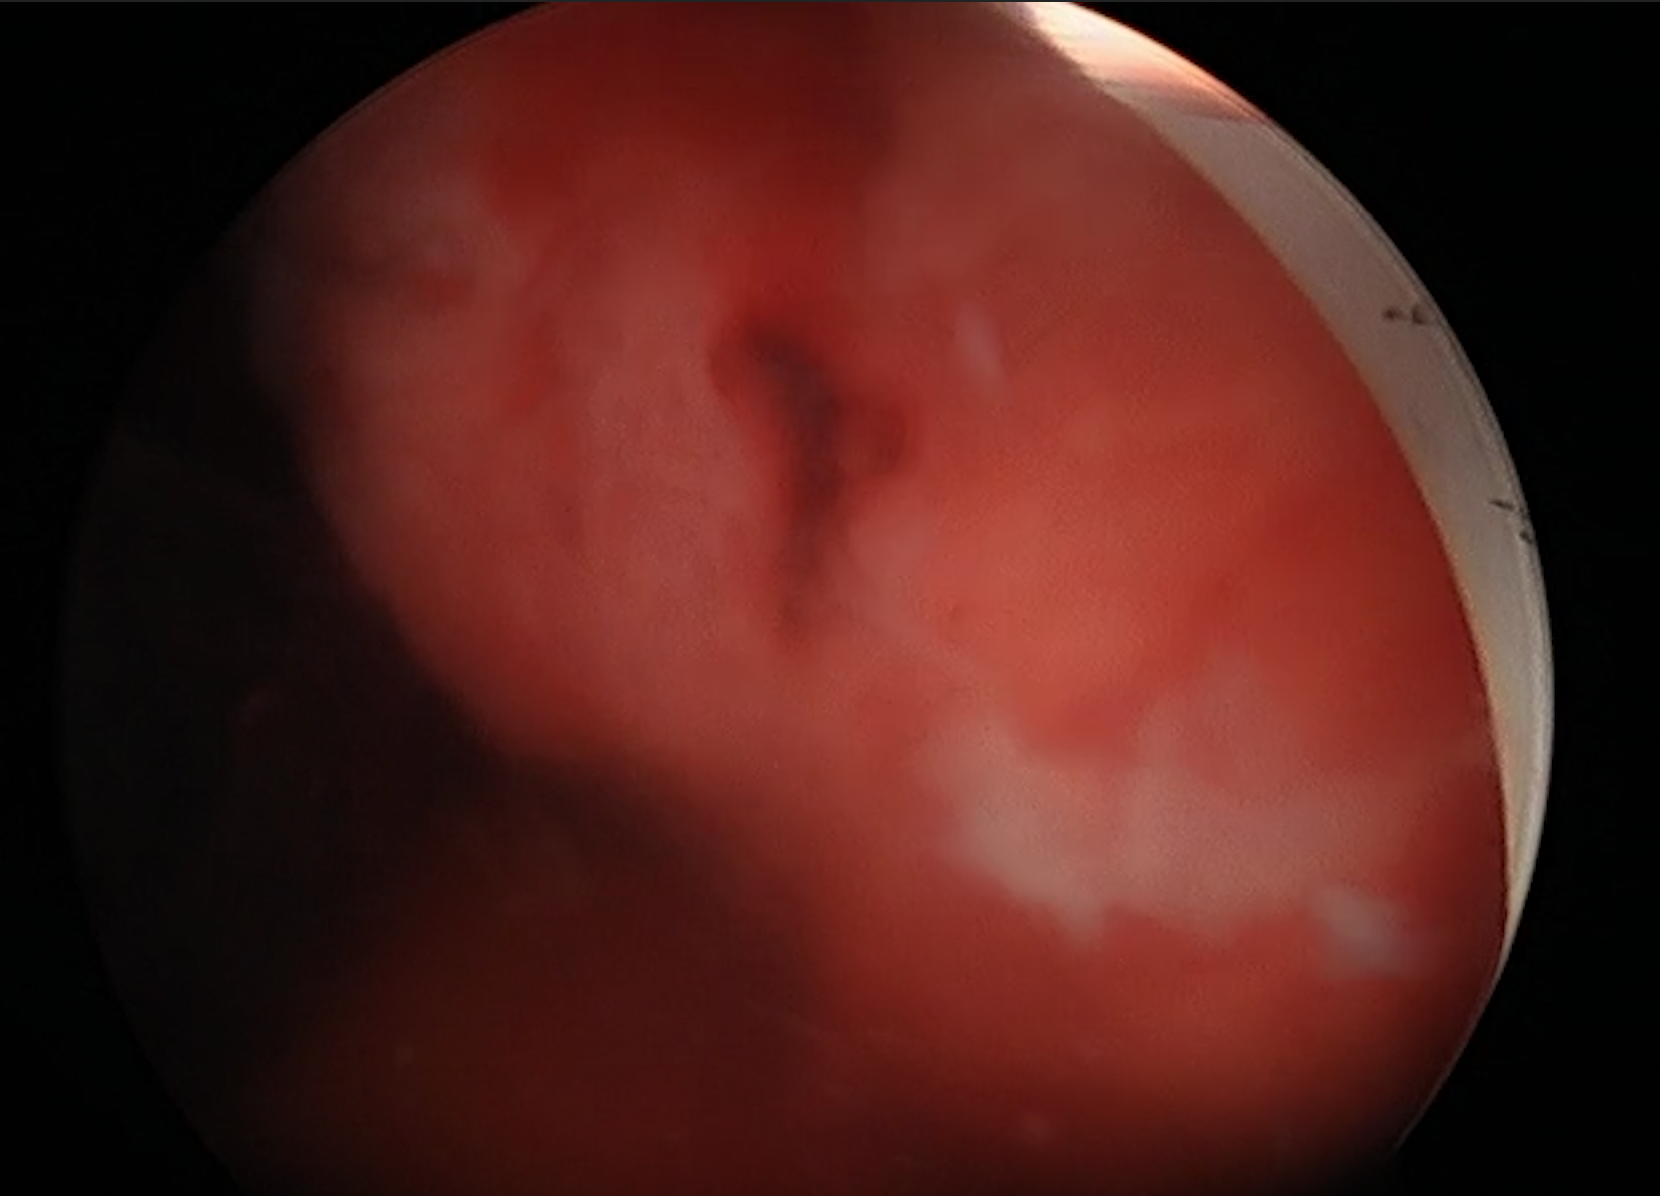
Modality: WLC
Class: Malignant
Subclass: HighGradePapillary
Lesion: L1
Stage: T2
Morphology: Papillary
Bladder cancer association: Yes